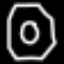
Label: diamond